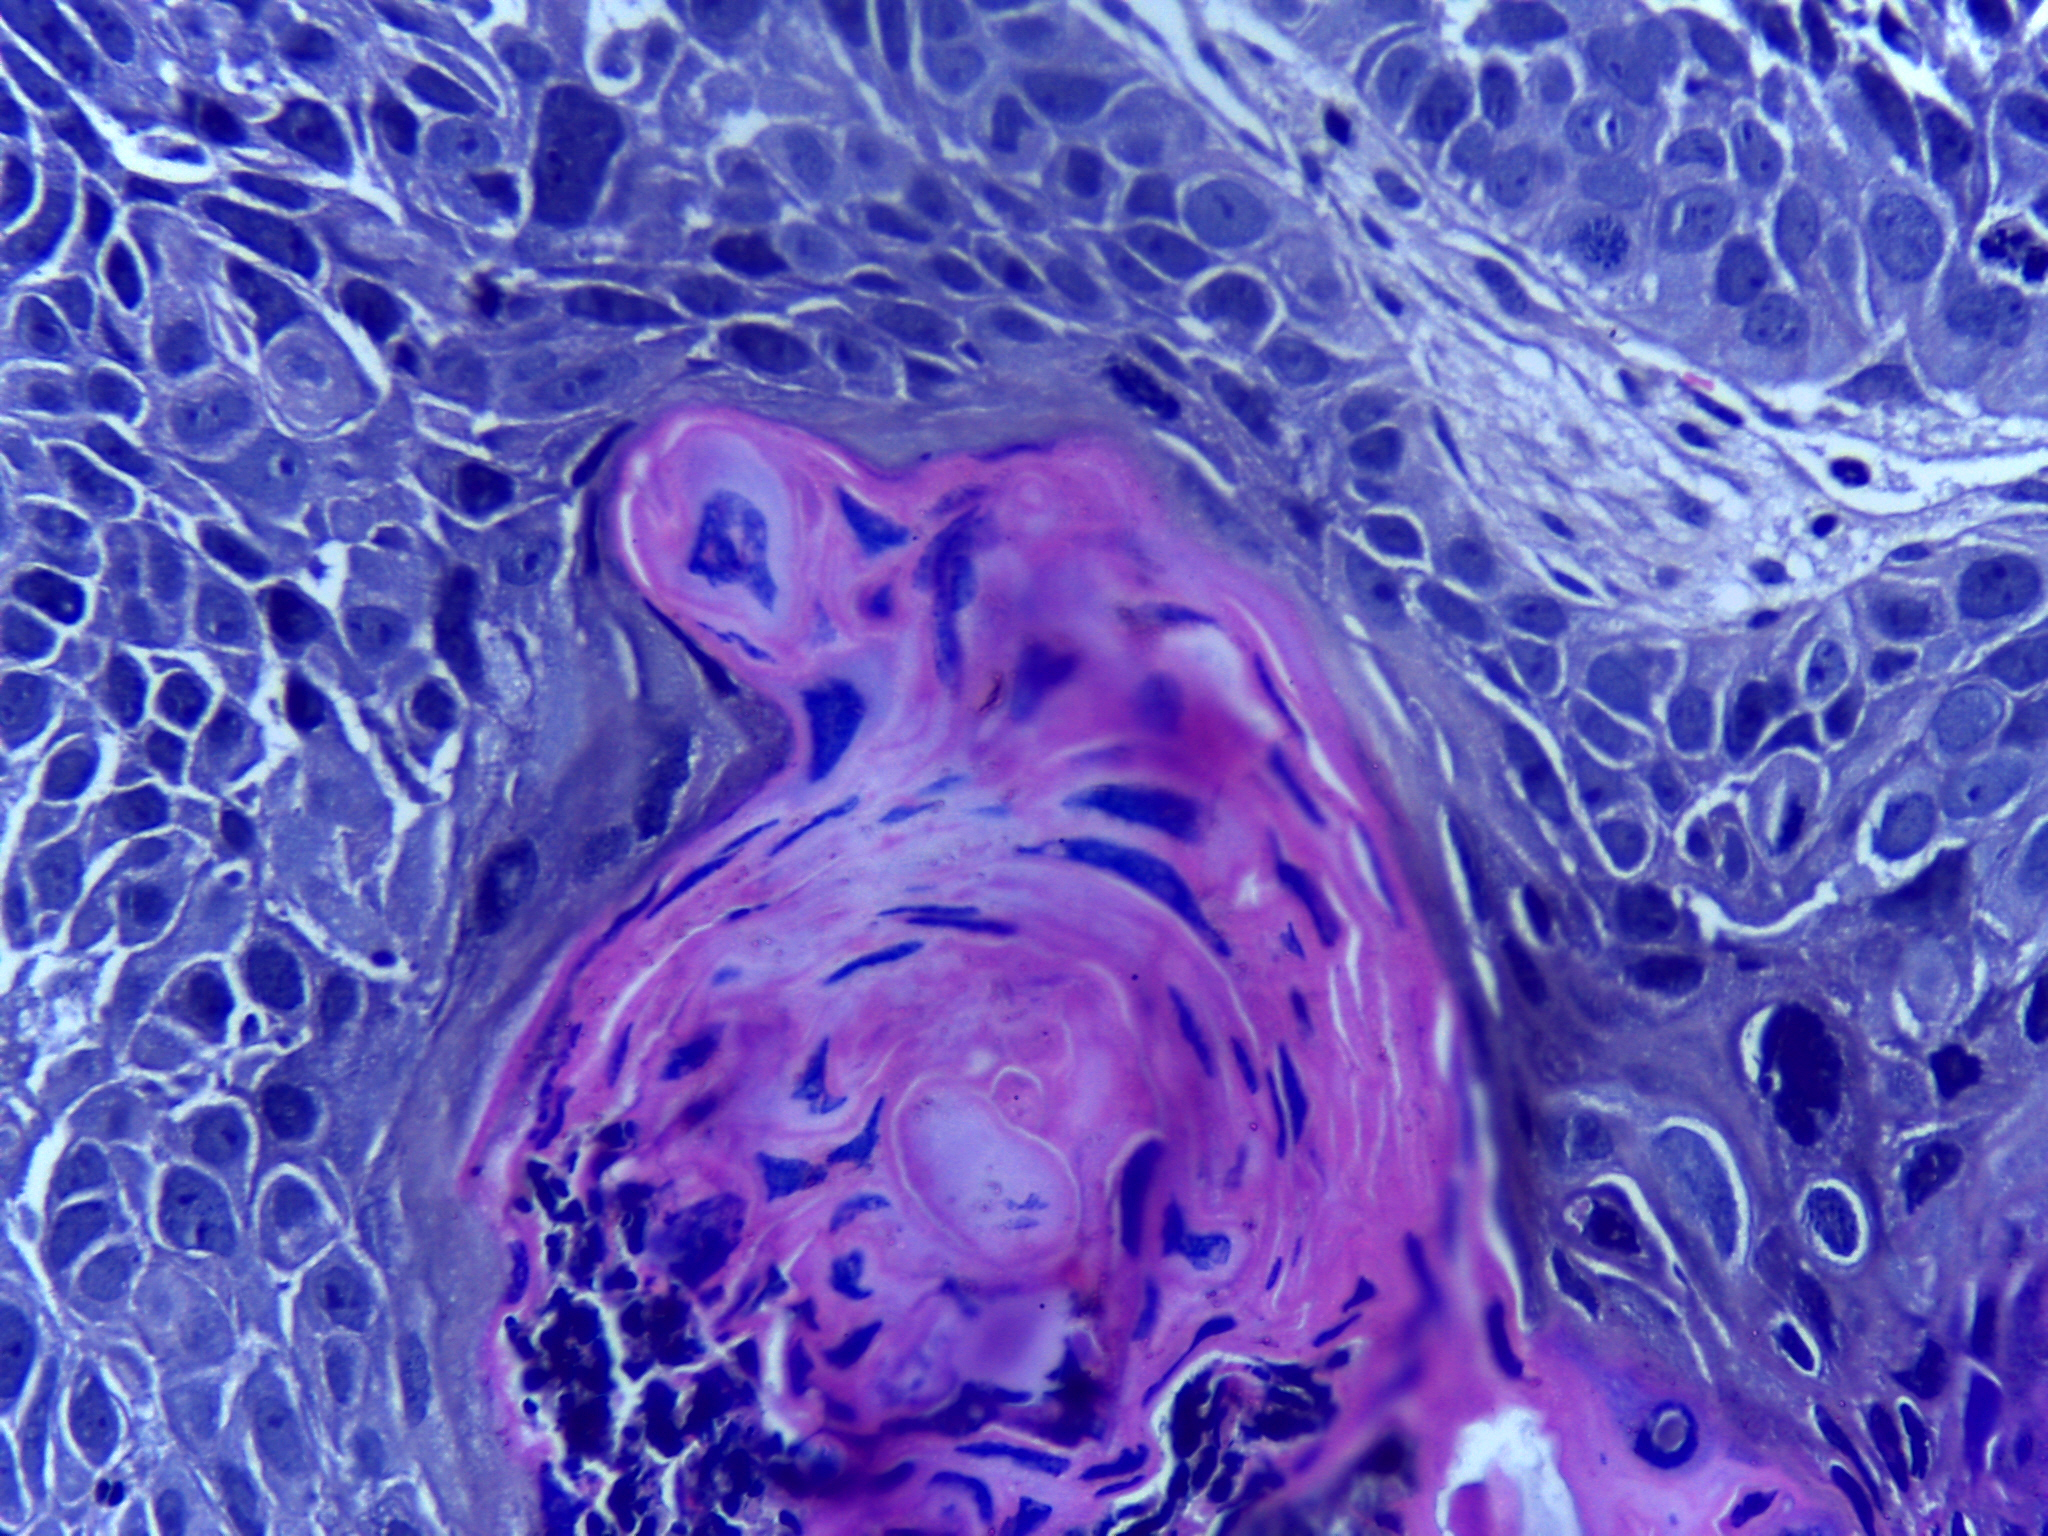
Diagnosis: OSCC